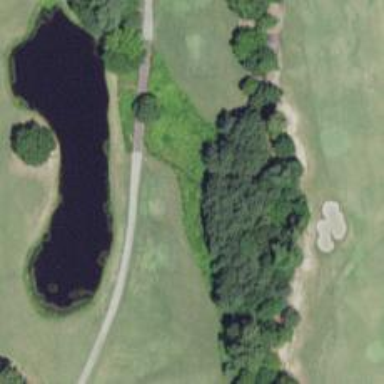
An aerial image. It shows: Golf hole.